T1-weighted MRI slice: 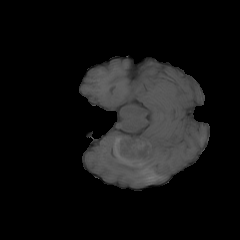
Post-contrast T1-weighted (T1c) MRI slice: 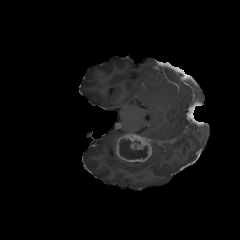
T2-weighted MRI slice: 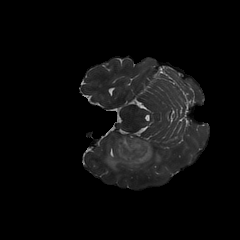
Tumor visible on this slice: yes